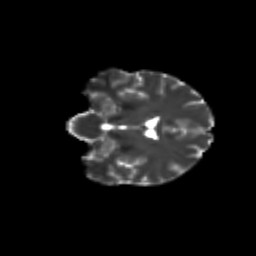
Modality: T2w
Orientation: coronal
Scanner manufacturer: siemens
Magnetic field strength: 3 T
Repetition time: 9.2 s
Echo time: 0.084 s